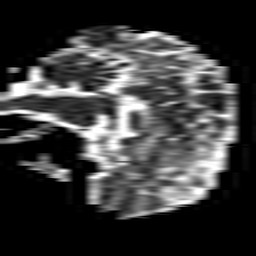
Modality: ADC
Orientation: sagittal
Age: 46
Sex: female
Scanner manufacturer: philips
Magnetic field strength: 1.5 T
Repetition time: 3.4 s
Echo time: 0.06922 s